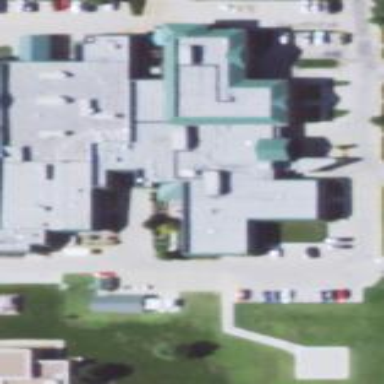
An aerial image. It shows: Hospital providing healthcare services.